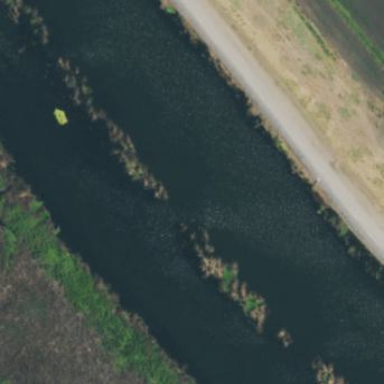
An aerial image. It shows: Marshy wetland area.